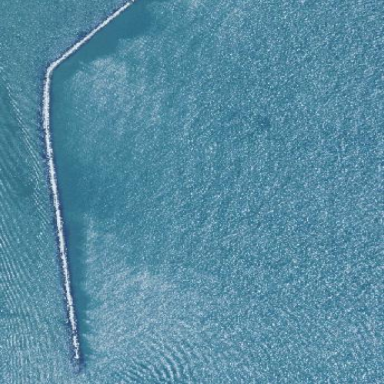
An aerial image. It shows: Breakwater made of rock.